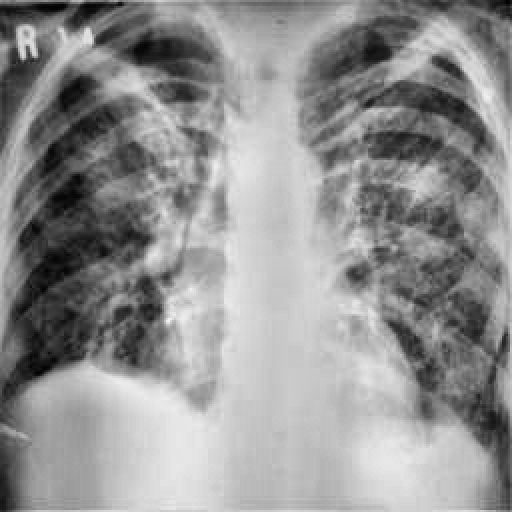
Finding: TUBERCULOSIS